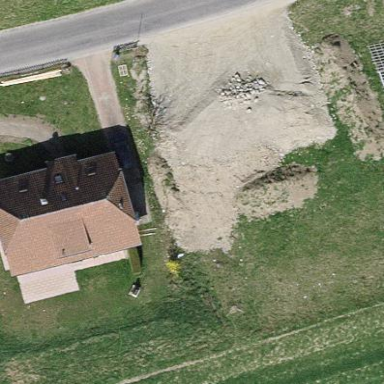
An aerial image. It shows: Detached building.